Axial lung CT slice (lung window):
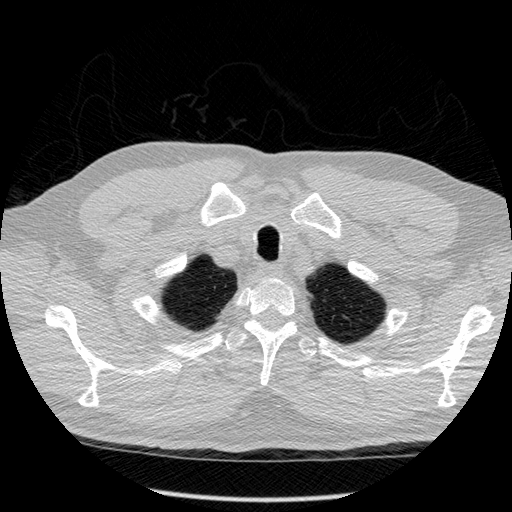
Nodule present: no